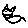
Label: cat